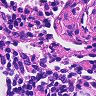
Metastatic tissue present: no